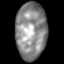
Tissue: skin
Cell type: Epithelial cells
Senescence score: 0.2707
Nuclear area (px): 1715
Mean DAPI intensity: 138.196